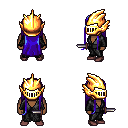
a pixel art fantasy rpg character, male body template, human, dark skin, gray robe, gold greaves, blue extra-long hairstyle, gold helm, maroon shoes, dagger, four views (front, back, left, right), 2x2 character sprite sheet, small pixel art, hard edges, no anti-aliasing